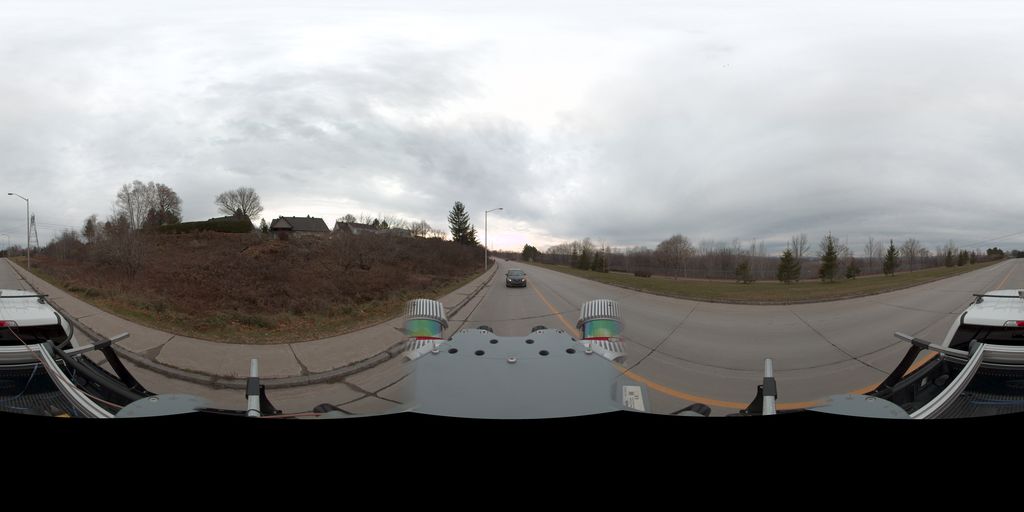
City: quebec_city